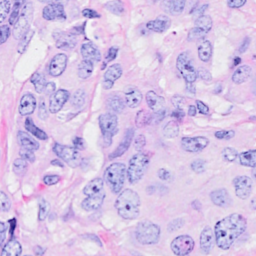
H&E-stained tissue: Breast